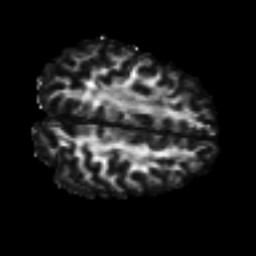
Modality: FA
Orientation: axial
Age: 20
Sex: male
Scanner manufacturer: siemens
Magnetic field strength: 3 T
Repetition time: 7 s
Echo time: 0.0926 s